Question: When I open the project file in the latest xcode version, I get the error "The folder "Images.xcassets" doesn't exist" in two popups. I have to click OK multiple times to make the popups disappear. I haven't done anything to remove such folders. Does anyone have an idea why I might be getting them?
I see it in finder and in my project explorer too. The problem still persists.

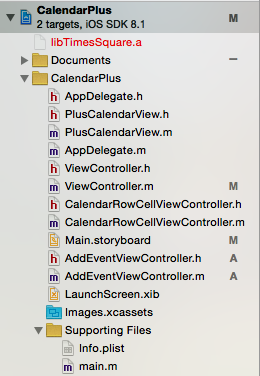
Answer: You have probably set your launch images to be extracted from an asset catalog (which is 'images.xcassets' by default). If you don't want to use asset catalogs, go to your application settings and select 'don't use asset catalogs', but, if you do (I recommend you do use asset catalogs for App Icons and Launch Images), click 'create asset catalog'. If that option isn't available, right click on your project, select 'New File', go to 'Resource', and select Asset Catalog.